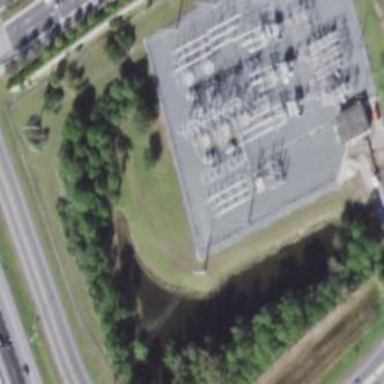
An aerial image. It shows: Outdoor distribution substation.